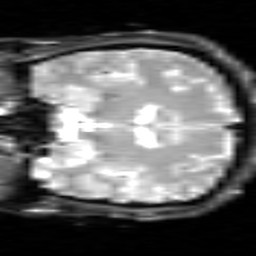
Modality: inplaneT2
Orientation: coronal
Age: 30
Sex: male